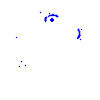
Particle: proton